Question: I am working on an image collision mechanism that uses long values as bitmasks for each image and sets each bit to 1 if the pixel is not excluded (transparent in most cases), 0 otherwise. I wrote a test method to write the bitmasks to a text file as 1s and 0s. It seems to me that, in theory, because the image is read row by row, the 1s and 0s should resemble the image itself.
That isn't really what I got. Is the problem with my bit-assigning code or my printing code? Or is it supposed to look like that?
'''
int[] data = ColorUtils.getImageData(img);
bounds = new Rectangle(img.getWidth(), img.getHeight());
int wt = (int) bounds.getWidth();
int ht = (int) bounds.getHeight();
bitmasks = new long[ht];
for(int y = 0; y < ht; y++) {
long bitmask = 0;
for(int x = 0; x < wt; x++) {
if(data[x + y * wt] != excludedColor)
bitmask = (bitmask << 1) + 1;
else
bitmask = bitmask << 1;
}
bitmasks[y] = bitmask;
}
'''
'''
PrintWriter pw = null;
try {
pw = new PrintWriter(new File("/home/brian/Desktop/imageModel.txt"));
} catch (FileNotFoundException e) {
e.printStackTrace();
return;
}
for(int y = 0; y < bounds.getHeight(); y++) {
long bitmask = bitmasks[y];
for(int x = 0; x < bounds.getWidth(); x++) {
pw.print(String.valueOf((bitmask >> (x + y * (int) bounds.getWidth())) & 1));
}
pw.println();
pw.println();
}
pw.close();
'''

<URL>
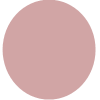
Answer: Your image parsing looks mostly fine to me, supposing you can actually store an entire row into a long without overflowing it (and also supposing you are going through the data by considering all the channels correctly, which to me is wrong in your code). But on the "File Printing" I don't see how it could be correct. You are storing one 'bitmask' per row, so if we could index it, 'bitmask[width - 1]' would represent the first column in a given row, 'bitmask[width - 2]' the second column, ..., and 'bitmask[0]' would represent the last column in that row. So two things need to be corrected in the unpacking phase: 1) loop from 'x' = width - 1 down to 0; 2) then unpack it by doing '((mask >> x) & 1)'.
After resizing your image to 50x50 and considering that a alpha value '<= 2' represents the background, here is what I obtain:
'''
00000000000000000111111111111111000000000000000000
00000000000000011111111111111111110000000000000000
00000000000001111111111111111111111100000000000000
00000000000011111111111111111111111111000000000000
00000000001111111111111111111111111111100000000000
00000000011111111111111111111111111111110000000000
00000000111111111111111111111111111111111000000000
00000001111111111111111111111111111111111100000000
00000011111111111111111111111111111111111110000000
00000011111111111111111111111111111111111111000000
00000111111111111111111111111111111111111111000000
00001111111111111111111111111111111111111111100000
00001111111111111111111111111111111111111111100000
00011111111111111111111111111111111111111111110000
00011111111111111111111111111111111111111111110000
00111111111111111111111111111111111111111111111000
00111111111111111111111111111111111111111111111000
00111111111111111111111111111111111111111111111000
01111111111111111111111111111111111111111111111100
01111111111111111111111111111111111111111111111100
01111111111111111111111111111111111111111111111100
01111111111111111111111111111111111111111111111100
01111111111111111111111111111111111111111111111100
01111111111111111111111111111111111111111111111100
01111111111111111111111111111111111111111111111100
01111111111111111111111111111111111111111111111100
01111111111111111111111111111111111111111111111100
01111111111111111111111111111111111111111111111100
01111111111111111111111111111111111111111111111100
01111111111111111111111111111111111111111111111100
01111111111111111111111111111111111111111111111100
00111111111111111111111111111111111111111111111100
00111111111111111111111111111111111111111111111000
00111111111111111111111111111111111111111111111000
00011111111111111111111111111111111111111111111000
00011111111111111111111111111111111111111111110000
00011111111111111111111111111111111111111111110000
00001111111111111111111111111111111111111111100000
00000111111111111111111111111111111111111111100000
00000111111111111111111111111111111111111111000000
00000011111111111111111111111111111111111110000000
00000001111111111111111111111111111111111100000000
00000001111111111111111111111111111111111100000000
00000000111111111111111111111111111111111000000000
00000000011111111111111111111111111111110000000000
00000000000111111111111111111111111111000000000000
00000000000011111111111111111111111110000000000000
00000000000000111111111111111111111000000000000000
00000000000000001111111111111111100000000000000000
00000000000000000011111111111110000000000000000000
'''